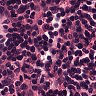
Metastatic tissue present: no